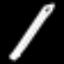
Label: pencil